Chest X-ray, AP view. Patient: 66 years old, sex F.
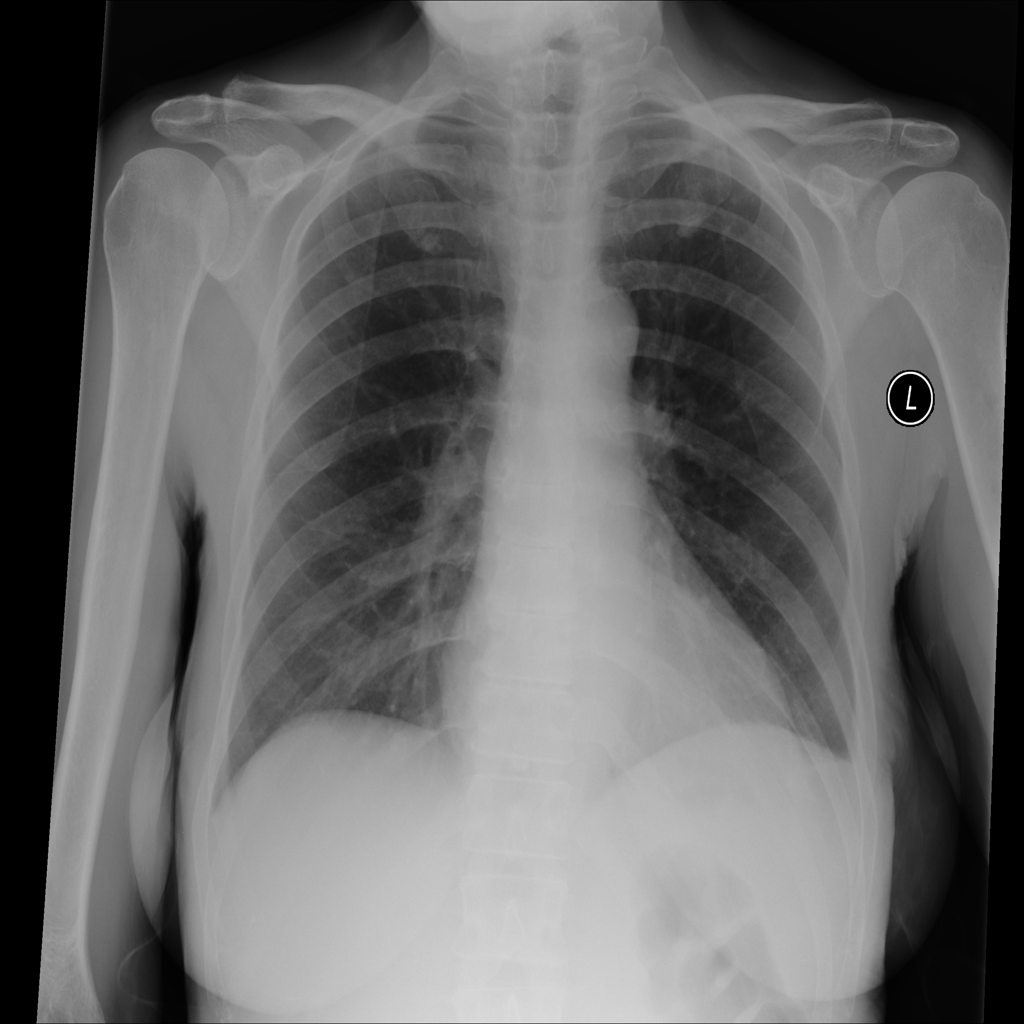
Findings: No Finding